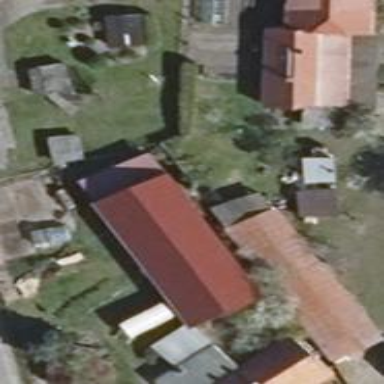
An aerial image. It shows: Building with flat grey roof.